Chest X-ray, AP view. Patient: 61 years old, sex F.
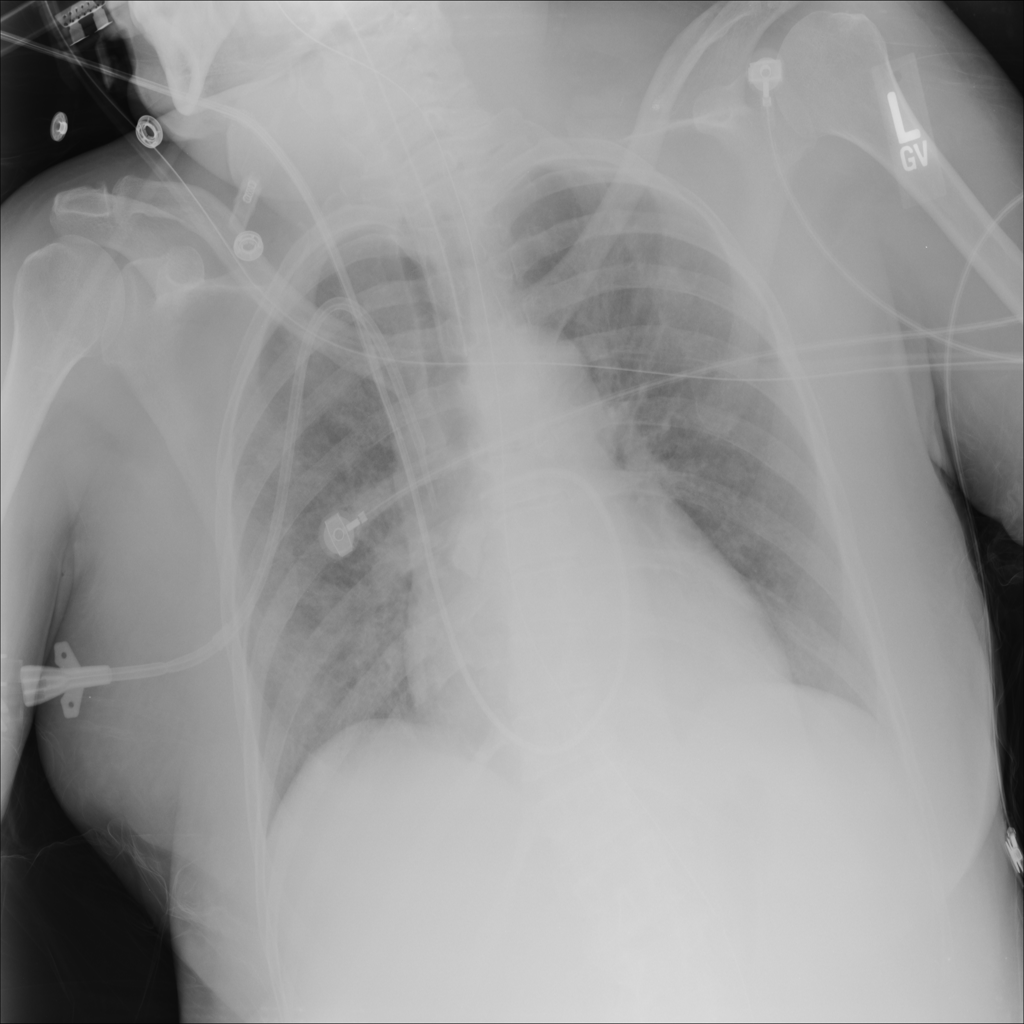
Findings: No Finding